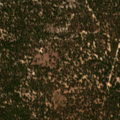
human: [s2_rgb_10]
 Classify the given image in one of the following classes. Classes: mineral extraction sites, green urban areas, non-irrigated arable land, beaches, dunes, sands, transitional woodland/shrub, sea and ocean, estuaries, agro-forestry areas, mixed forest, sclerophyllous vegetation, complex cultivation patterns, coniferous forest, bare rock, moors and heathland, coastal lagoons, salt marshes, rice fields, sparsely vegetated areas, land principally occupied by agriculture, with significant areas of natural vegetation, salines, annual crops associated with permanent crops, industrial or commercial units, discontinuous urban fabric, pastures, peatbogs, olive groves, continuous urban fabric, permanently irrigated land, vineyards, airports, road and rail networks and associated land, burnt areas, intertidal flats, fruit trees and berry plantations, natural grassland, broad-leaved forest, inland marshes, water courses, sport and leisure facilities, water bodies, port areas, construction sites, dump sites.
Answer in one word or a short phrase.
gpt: broad-leaved forest, coniferous forest